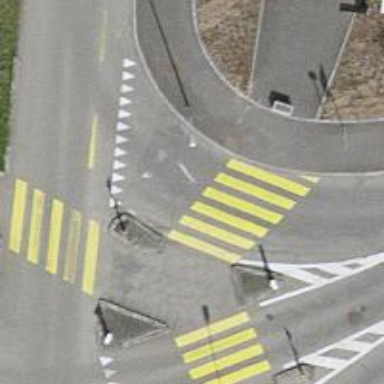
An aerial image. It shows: Zebra crossing on the road.